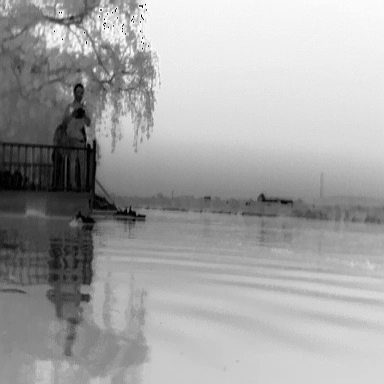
There is a warship in the infrared image.